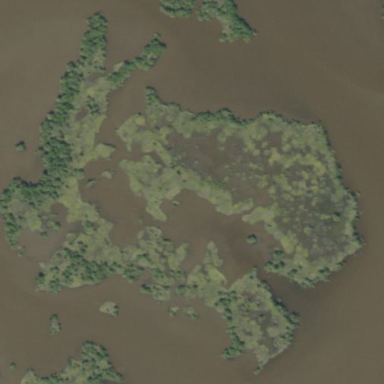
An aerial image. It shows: Rich mangrove swamp wetland filled with Mangrove plants.